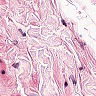
Metastatic tissue present: no